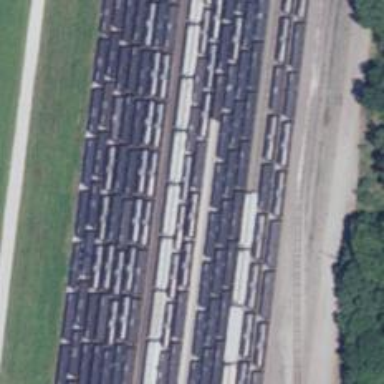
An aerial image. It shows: Manifest railway yard.